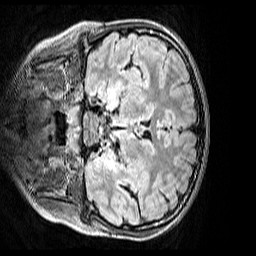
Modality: FLAIR
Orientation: coronal
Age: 9
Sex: female
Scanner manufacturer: siemens
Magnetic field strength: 3 T
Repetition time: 5 s
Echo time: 0.388 s